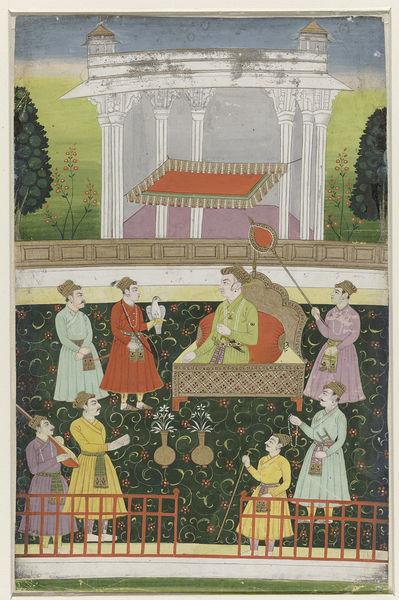
Titel: Jahangir zittend op een troon
Standort: Amsterdam
Institution: Rijksmuseum
Schlagwörter: falke, bäume, grün, blumen, männer, wiese, fächer, teppich, könig, thron, vasen, palast, herrscher, audienz, baldachin, tempel, heilig, indien, emir, herrscherhof, palastgarten